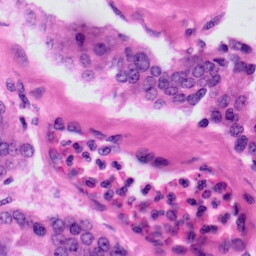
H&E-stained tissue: Prostate